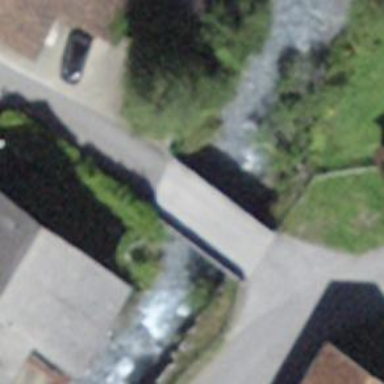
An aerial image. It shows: Residential road with bridge.